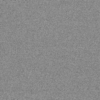
Label: dusty